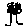
Label: tree